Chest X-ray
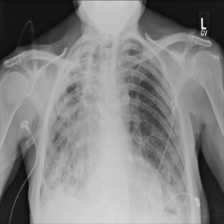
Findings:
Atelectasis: negative
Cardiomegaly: negative
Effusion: negative
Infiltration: positive
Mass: negative
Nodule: positive
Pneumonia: negative
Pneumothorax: negative
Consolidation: negative
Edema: negative
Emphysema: negative
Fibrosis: negative
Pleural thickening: negative
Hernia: negative